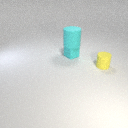
small cyan rubber cube below large cyan rubber cylinder